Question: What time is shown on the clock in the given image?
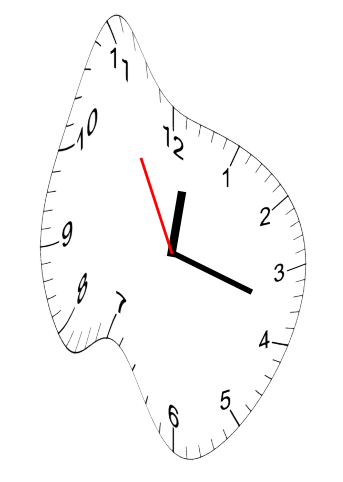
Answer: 12:17:55